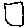
Label: square